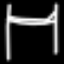
Label: bed